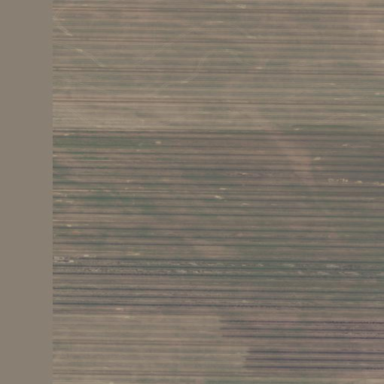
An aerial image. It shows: Farmland with fields for crop cultivation.